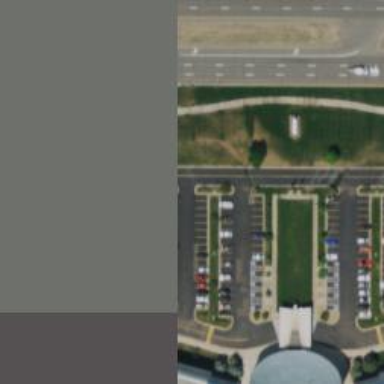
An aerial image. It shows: Parking space.